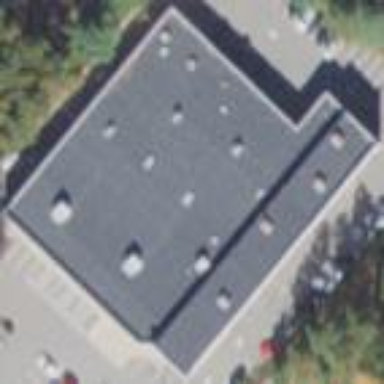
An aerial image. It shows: Building housing car shop.